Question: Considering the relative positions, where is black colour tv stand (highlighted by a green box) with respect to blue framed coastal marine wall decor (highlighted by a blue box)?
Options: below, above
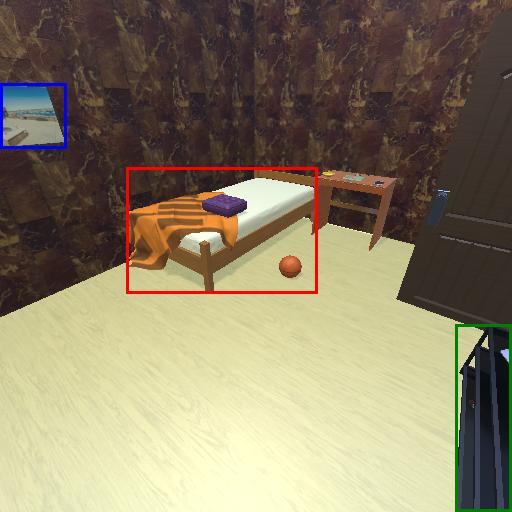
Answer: below